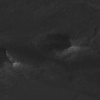
Atmospheric dust classification: not_dusty